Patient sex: M
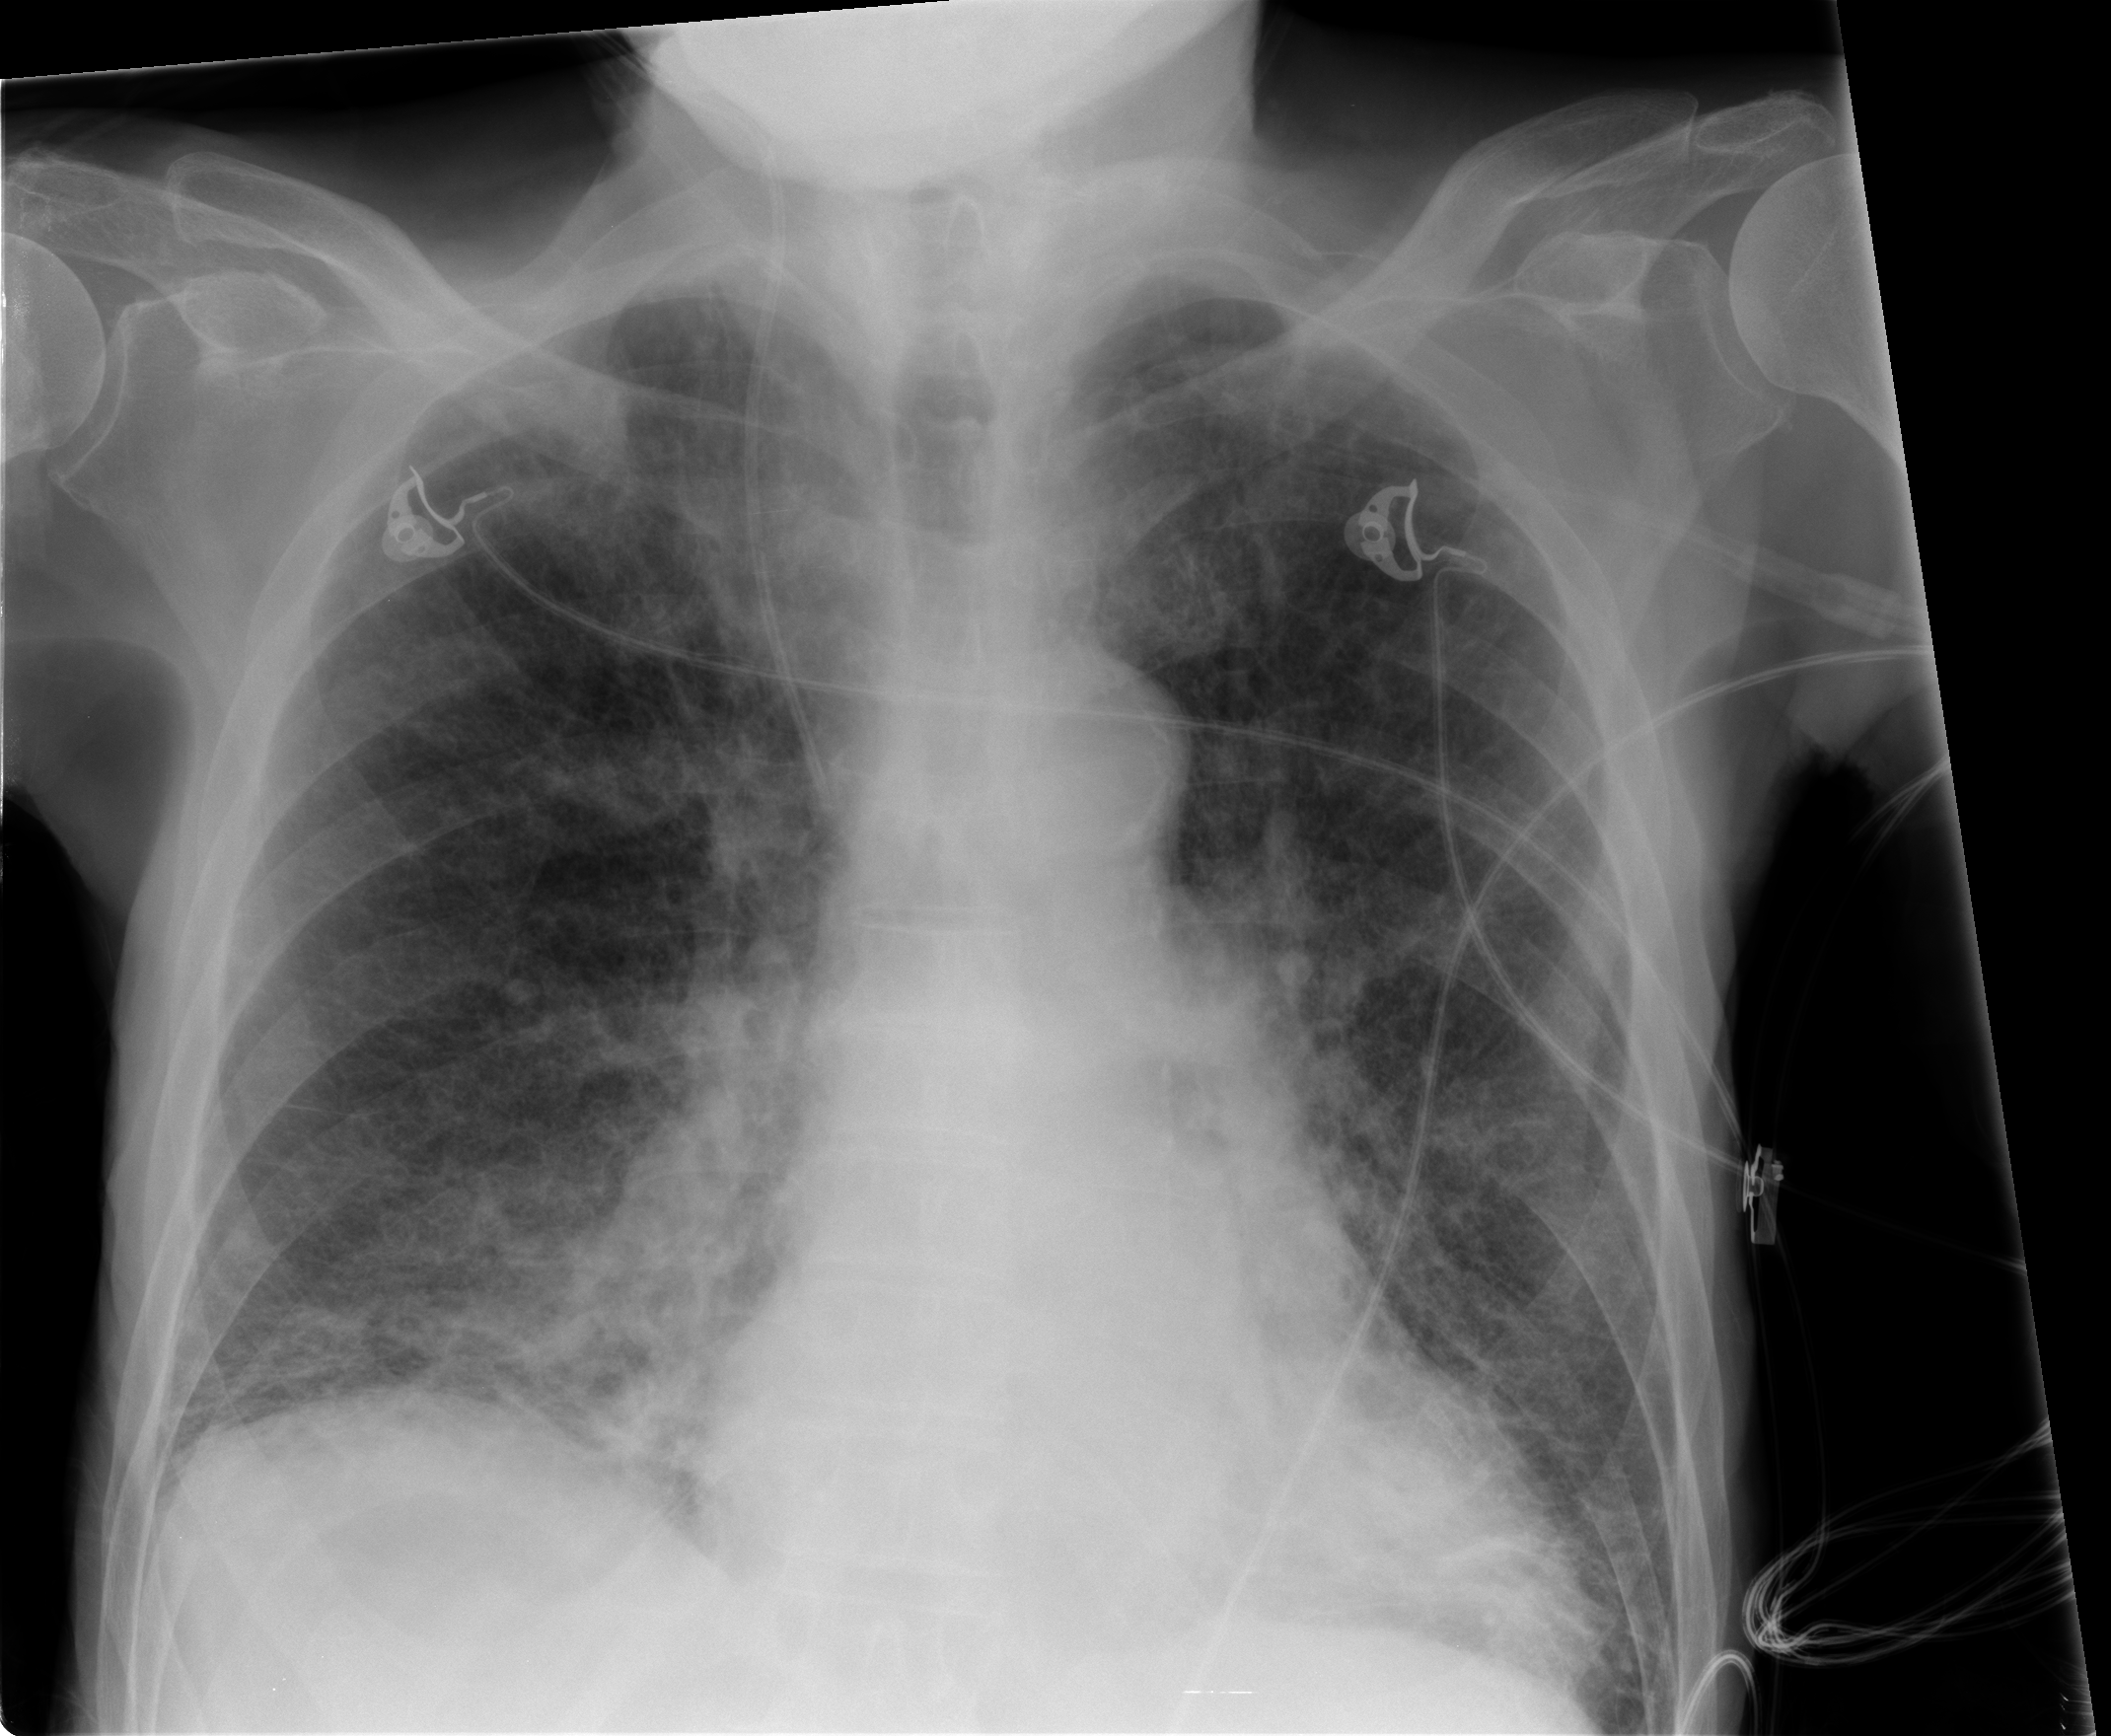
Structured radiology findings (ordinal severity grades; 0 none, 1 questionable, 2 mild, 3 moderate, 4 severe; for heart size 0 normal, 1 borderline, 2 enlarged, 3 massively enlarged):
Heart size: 2
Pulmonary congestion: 0
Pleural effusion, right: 0
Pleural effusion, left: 0
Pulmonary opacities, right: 0
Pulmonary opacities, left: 0
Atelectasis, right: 2
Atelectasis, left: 2